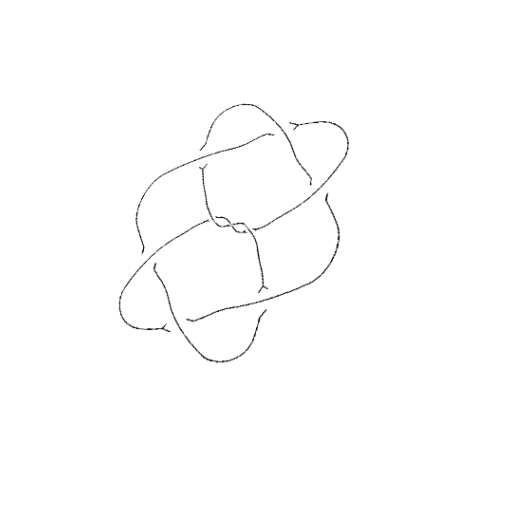
Crossing number: 9